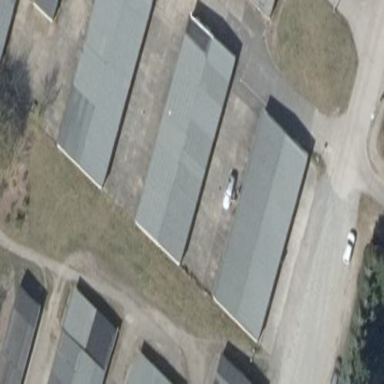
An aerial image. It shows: Group of garages.